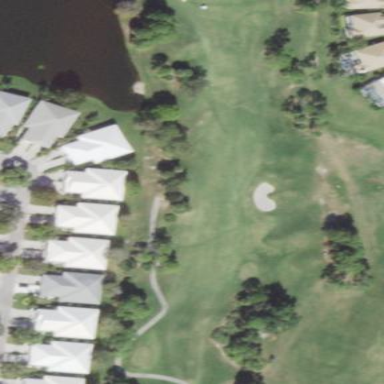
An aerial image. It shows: Golf fairway surrounded by grass.